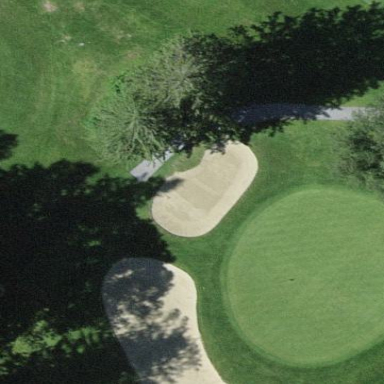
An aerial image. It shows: Golf bunker filled with natural sand.